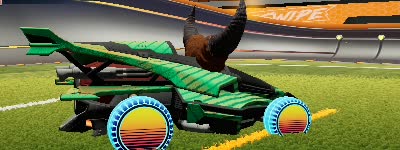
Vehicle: aftershock